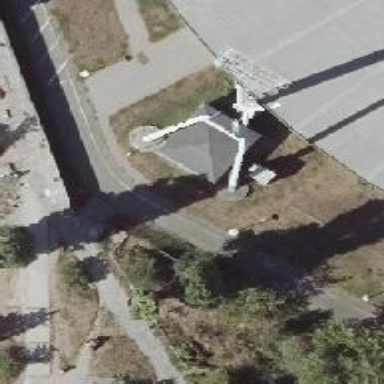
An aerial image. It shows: Mast structure.